Question: I'm attempting to use Chrome Dev Tools to profile memory usage on my application and detect leaked DOM nodes and am puzzled by some behavior I'm seeing. According to the <URL>, if I create DOM nodes and then properly release them, the tool should respond with a "Nodes" counter that resets to its baseline:
> But if the sequence of actions is not expected to result in any retained memory, and the DOM node count does not drop down back to the baseline where you began, you have good reason to suspect there is a leak.
Methodology: I used an variation of the <URL>, modified to create large strings inside the nodes.
'''
<html>
<head>
<script>
var leakedNodes = [];
var largeStr = new Array(<PHONE>).join('x');
function createNode(text) {
var div = document.createElement("div"),
innerDiv = document.createElement("div"),
textNode = document.createTextNode(text + " - " + new Date().toTimeString() + "-" + largeStr);
innerDiv.appendChild(textNode);
div.appendChild(innerDiv);
return div;
}
function createLeakedNodes() {
var i;
for (i = 0; i < 200; i++) {
leakedNodes.push(createNode("Leaked:" + i));
}
}
function createGCNodes() {
var i;
for (i = 0; i < 200; i++) {
createNode("Collected:" + i);
}
}
function createNodes() {
createLeakedNodes();
createGCNodes();
}
function clearLeaks() {
leakedNodes = null;
}
</script>
</head>
<body>
<button onclick="createNodes()">Create</button>
<button onclick="clearLeaks()">Clear Leaks</button>
</body>
</html>
'''
I launch the page in an incognito tab with no extensions enabled, launch the dev tools, and start the timeline. I push the "Create" button three times, then the "Clear Leaks" button once, then click the "Collect Garbage" button in the profiler to force a GC, wait for the GC to finish, then stop the timeline.
I look at the "Nodes" counter in the profiler, and expected to see it climb for each of the times I pressed the "Create" button, and then drop, either after I click the "Clear Leaks" button or after I forced GC. However, what I see instead is that the graph climbs, but never drops.

Is my understanding of the graph's behavior incorrect, or are the nodes legitimately not being released? If the latter, what code above is causing the leak, and why is the associated memory apparently being GCd as expected?
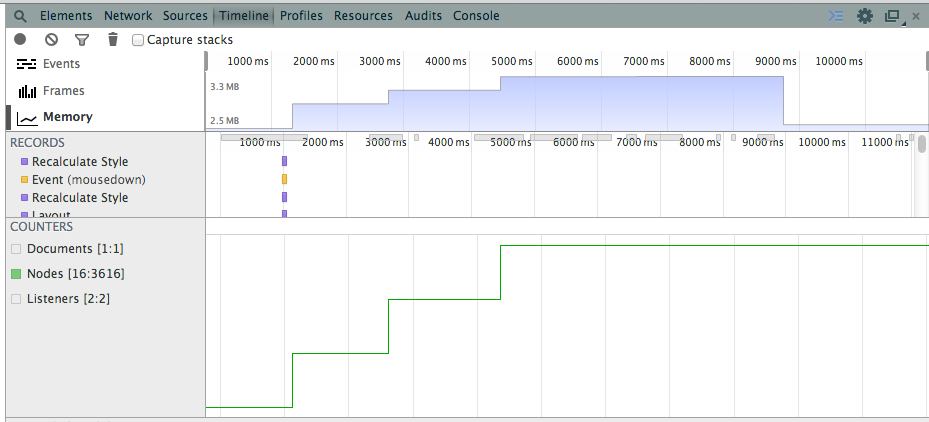
Answer: It seems that references to the DOM nodes are not destroyed if you dispose of reference to the array. But if you set array's length to zero, all elements in the array are disposed of (so all of the references to DOM elements) and then garbage collector can do it's work and free up the memory.
'''
function clearLeaks() {
leakedNodes.length = 0;
}
'''
I got this result by doing some research and using your example code :).